Field crop: tomato
Growth stage: 2
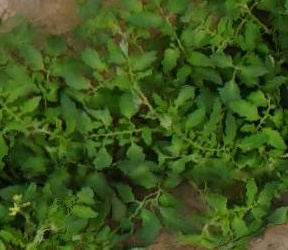
Species: tomato